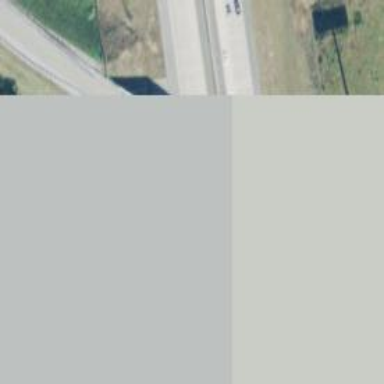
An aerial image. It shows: Motorway.